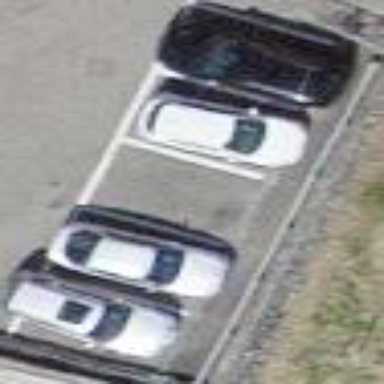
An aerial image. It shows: Street-side parking area with asphalt surface.